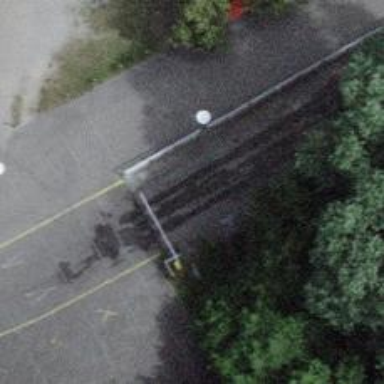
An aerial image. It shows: Lift gate barrier.